五年级 · 算术
32 的因数有 (
), 这些因数中质数有(
), 合数有(
), (
)既不是质数也不是合数。
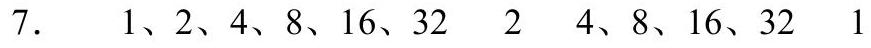
答案: 解

【分析】一个数 ( 0 除外) 的因数只有 1 和它本身两个因数, 这样的数就是质数; 一个数 ( 0 除外)的因数除了 1 和它本身以外, 还有其他的因数, 这样的数就是合数; 1 既不是质数也不是合数。先求出 32 的因数, 再根据质数和合数的定义解答即可。

【详解】 32 的因数有: $1 、 2 、 4 、 8 、 16 、 32$, 这些因数中质数有 2 , 合数有 $4 、 8 、 16 、 32,1$ 既不是质数也不是合数。

【点睛】本题考查质数和合数, 明确质数和合数的定义是解题的关键。